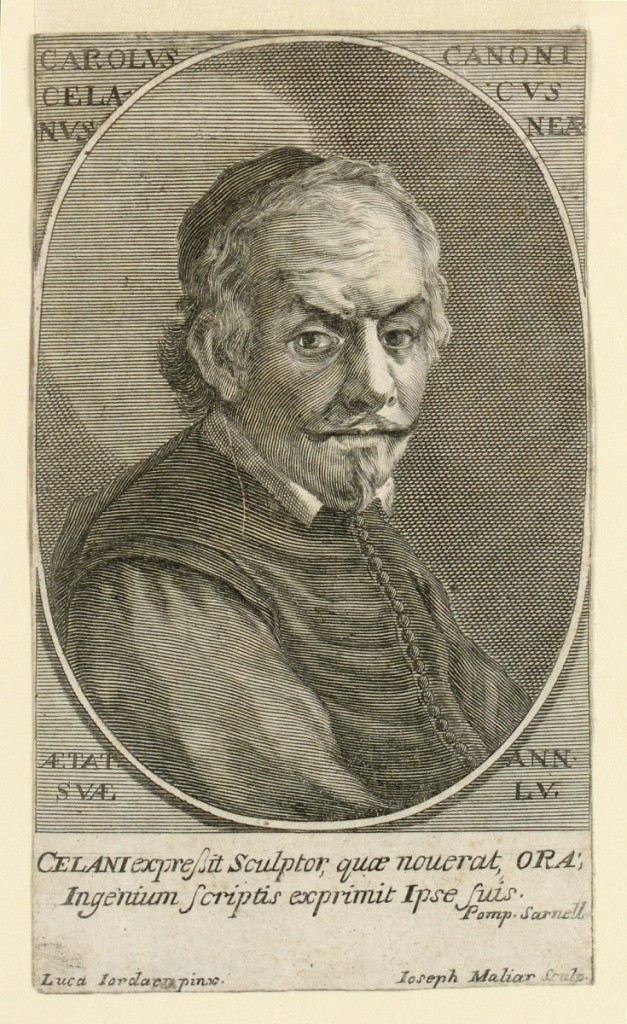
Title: Portrait of Carolus Celanus (Celani)
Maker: Giuseppe Magliar
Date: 18th century
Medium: Engraving on paper
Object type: Print
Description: Half-length portrait of an elderly man seated. The sitter in three-quarter view to right. Reversed and lettering changed from earlier print (1931-94-137-1).